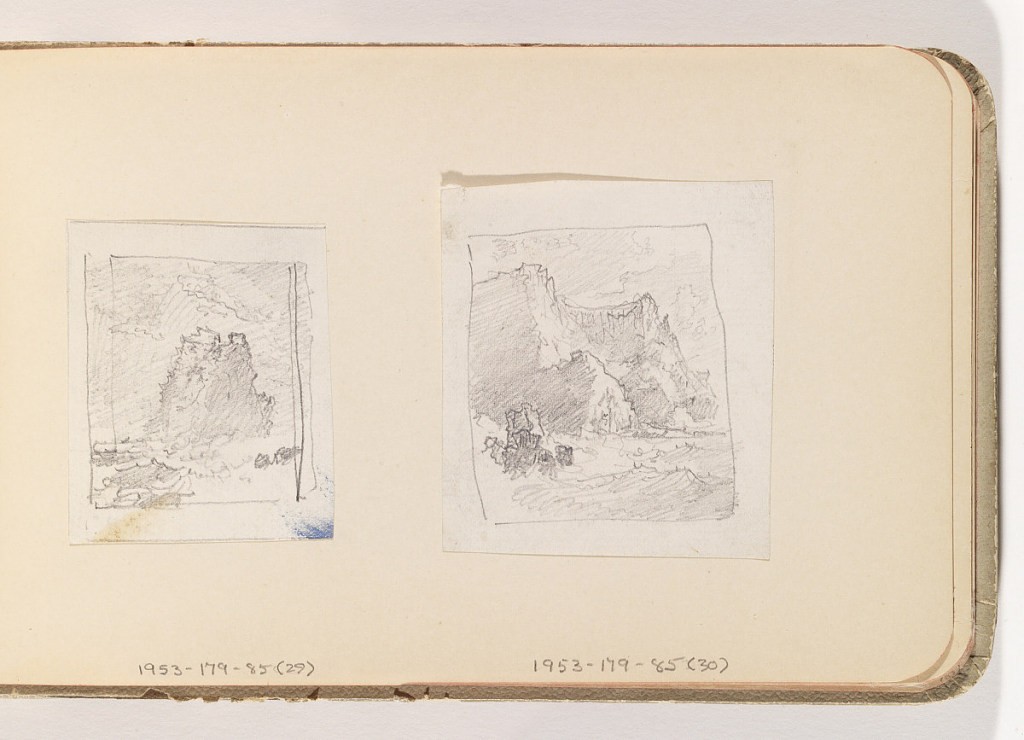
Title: Cliffs in Ocean
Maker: William Trost Richards, American, 1833–1905
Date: late 19th century
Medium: Graphite on white paper, lined
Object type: Album page
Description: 1953-179-85-29: Craggy cliff surrounded by ocean.50;     1953-179-85-30: Cliffs at left, ocean lower right.50